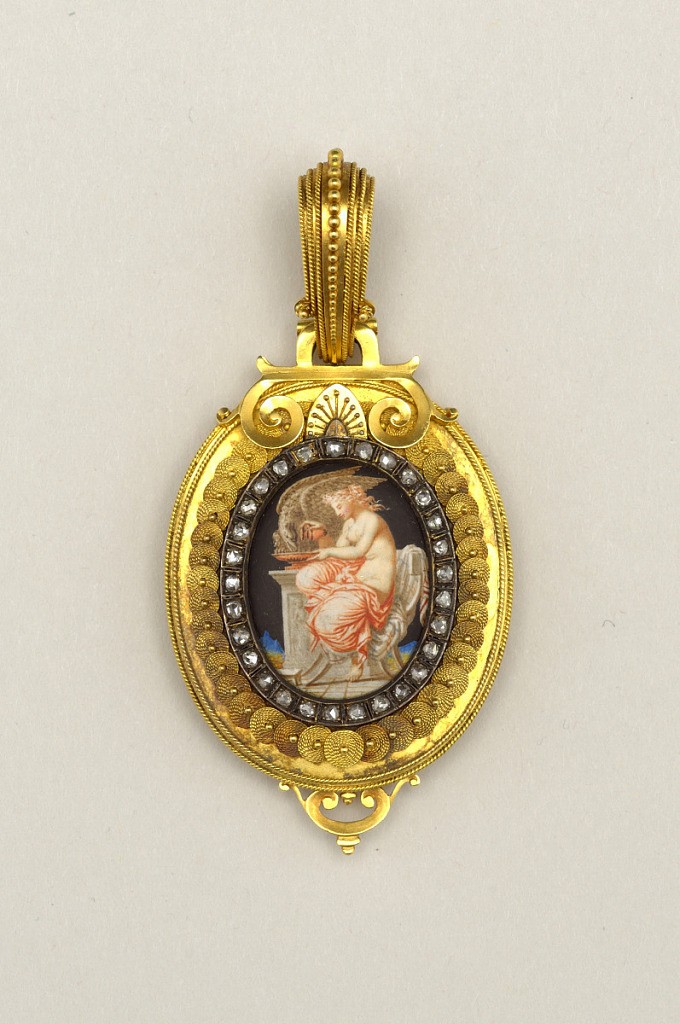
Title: Locket
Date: mid-19th century
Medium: Gold, opaque enamel, rose diamonds
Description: Locekt in two parts joined by a loop at the top.  On the face is an oval painting of Hebe with an eagle, encircled by rose diamonds and set in a gold frame.  On the back is a deisgn in gold filigree and inside is a removable section of gold with a glass cover.